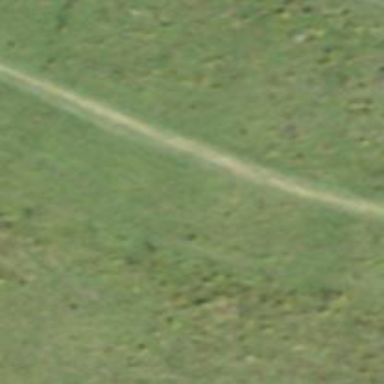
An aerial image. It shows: Grass track.